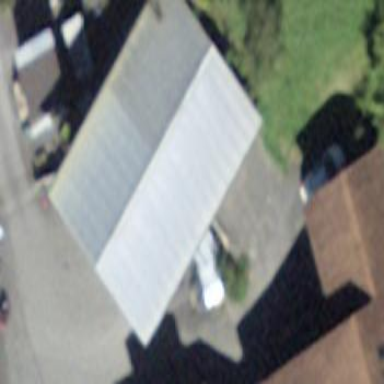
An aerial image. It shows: Industrial building.